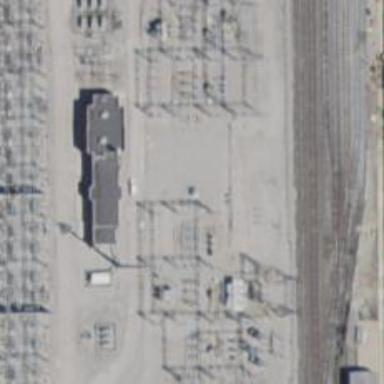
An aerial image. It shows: Switch used for power control.